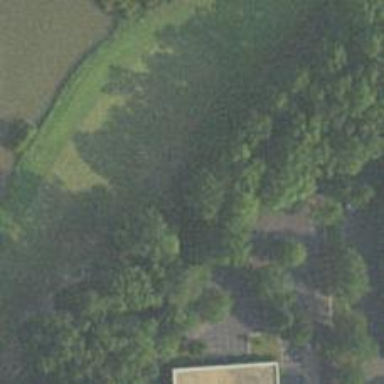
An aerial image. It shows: Golf cartpath that is also road path.